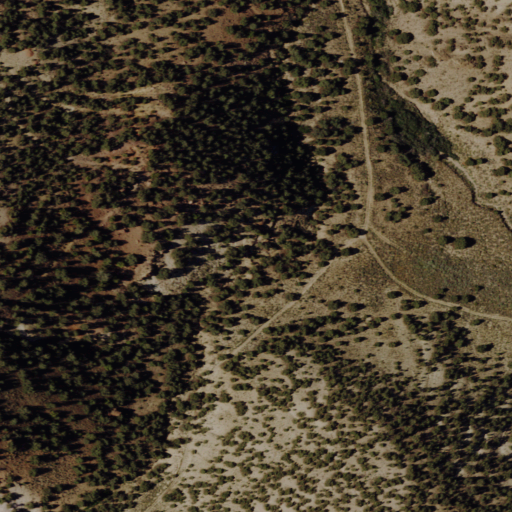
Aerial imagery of valley in Nevada named Sugarloaf Canyon containing evergreen forest and shrub